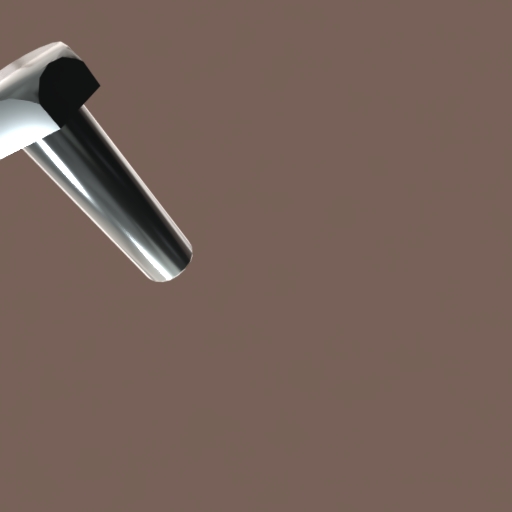
Label: bolt